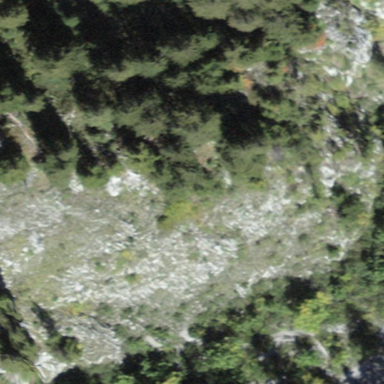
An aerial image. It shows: Landscape of bare rock.